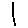
Label: line